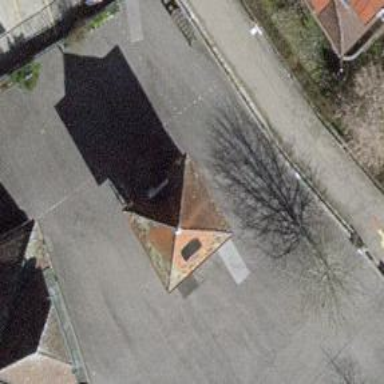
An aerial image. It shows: Service building.